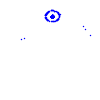
Particle: electron